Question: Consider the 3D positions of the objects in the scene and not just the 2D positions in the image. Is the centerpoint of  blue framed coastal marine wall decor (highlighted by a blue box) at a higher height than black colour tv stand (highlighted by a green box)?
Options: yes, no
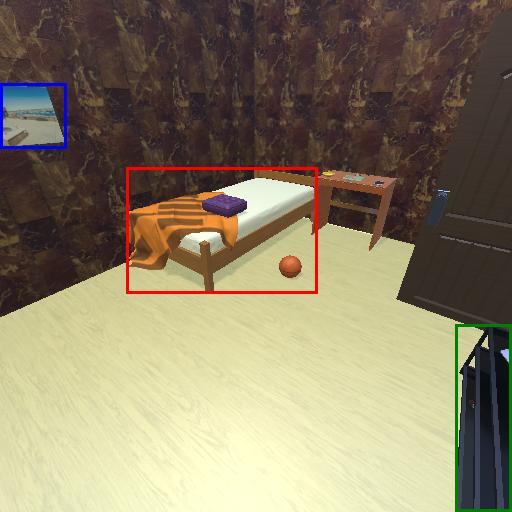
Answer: yes